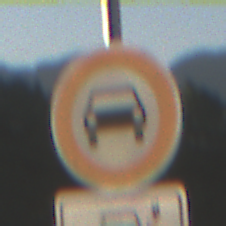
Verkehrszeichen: VerbotKraftwagen
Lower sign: MehrspurigeFahrzeugeFrei11
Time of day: SunriseSunset
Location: Outdoor (Nature)
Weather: Clear
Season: NotSpecified
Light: Natural